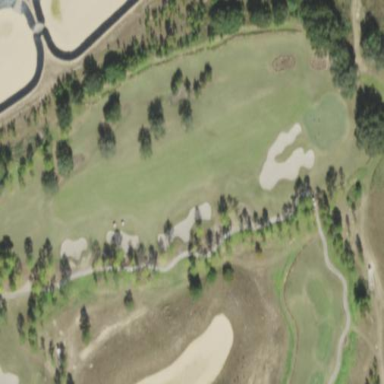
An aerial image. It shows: Golf fairway surrounded by grass.